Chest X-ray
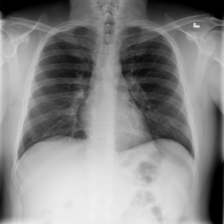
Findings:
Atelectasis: negative
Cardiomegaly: negative
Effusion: negative
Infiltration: negative
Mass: negative
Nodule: negative
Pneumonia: negative
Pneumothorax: negative
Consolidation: negative
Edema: negative
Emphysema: negative
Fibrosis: negative
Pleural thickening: negative
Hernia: negative